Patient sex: M
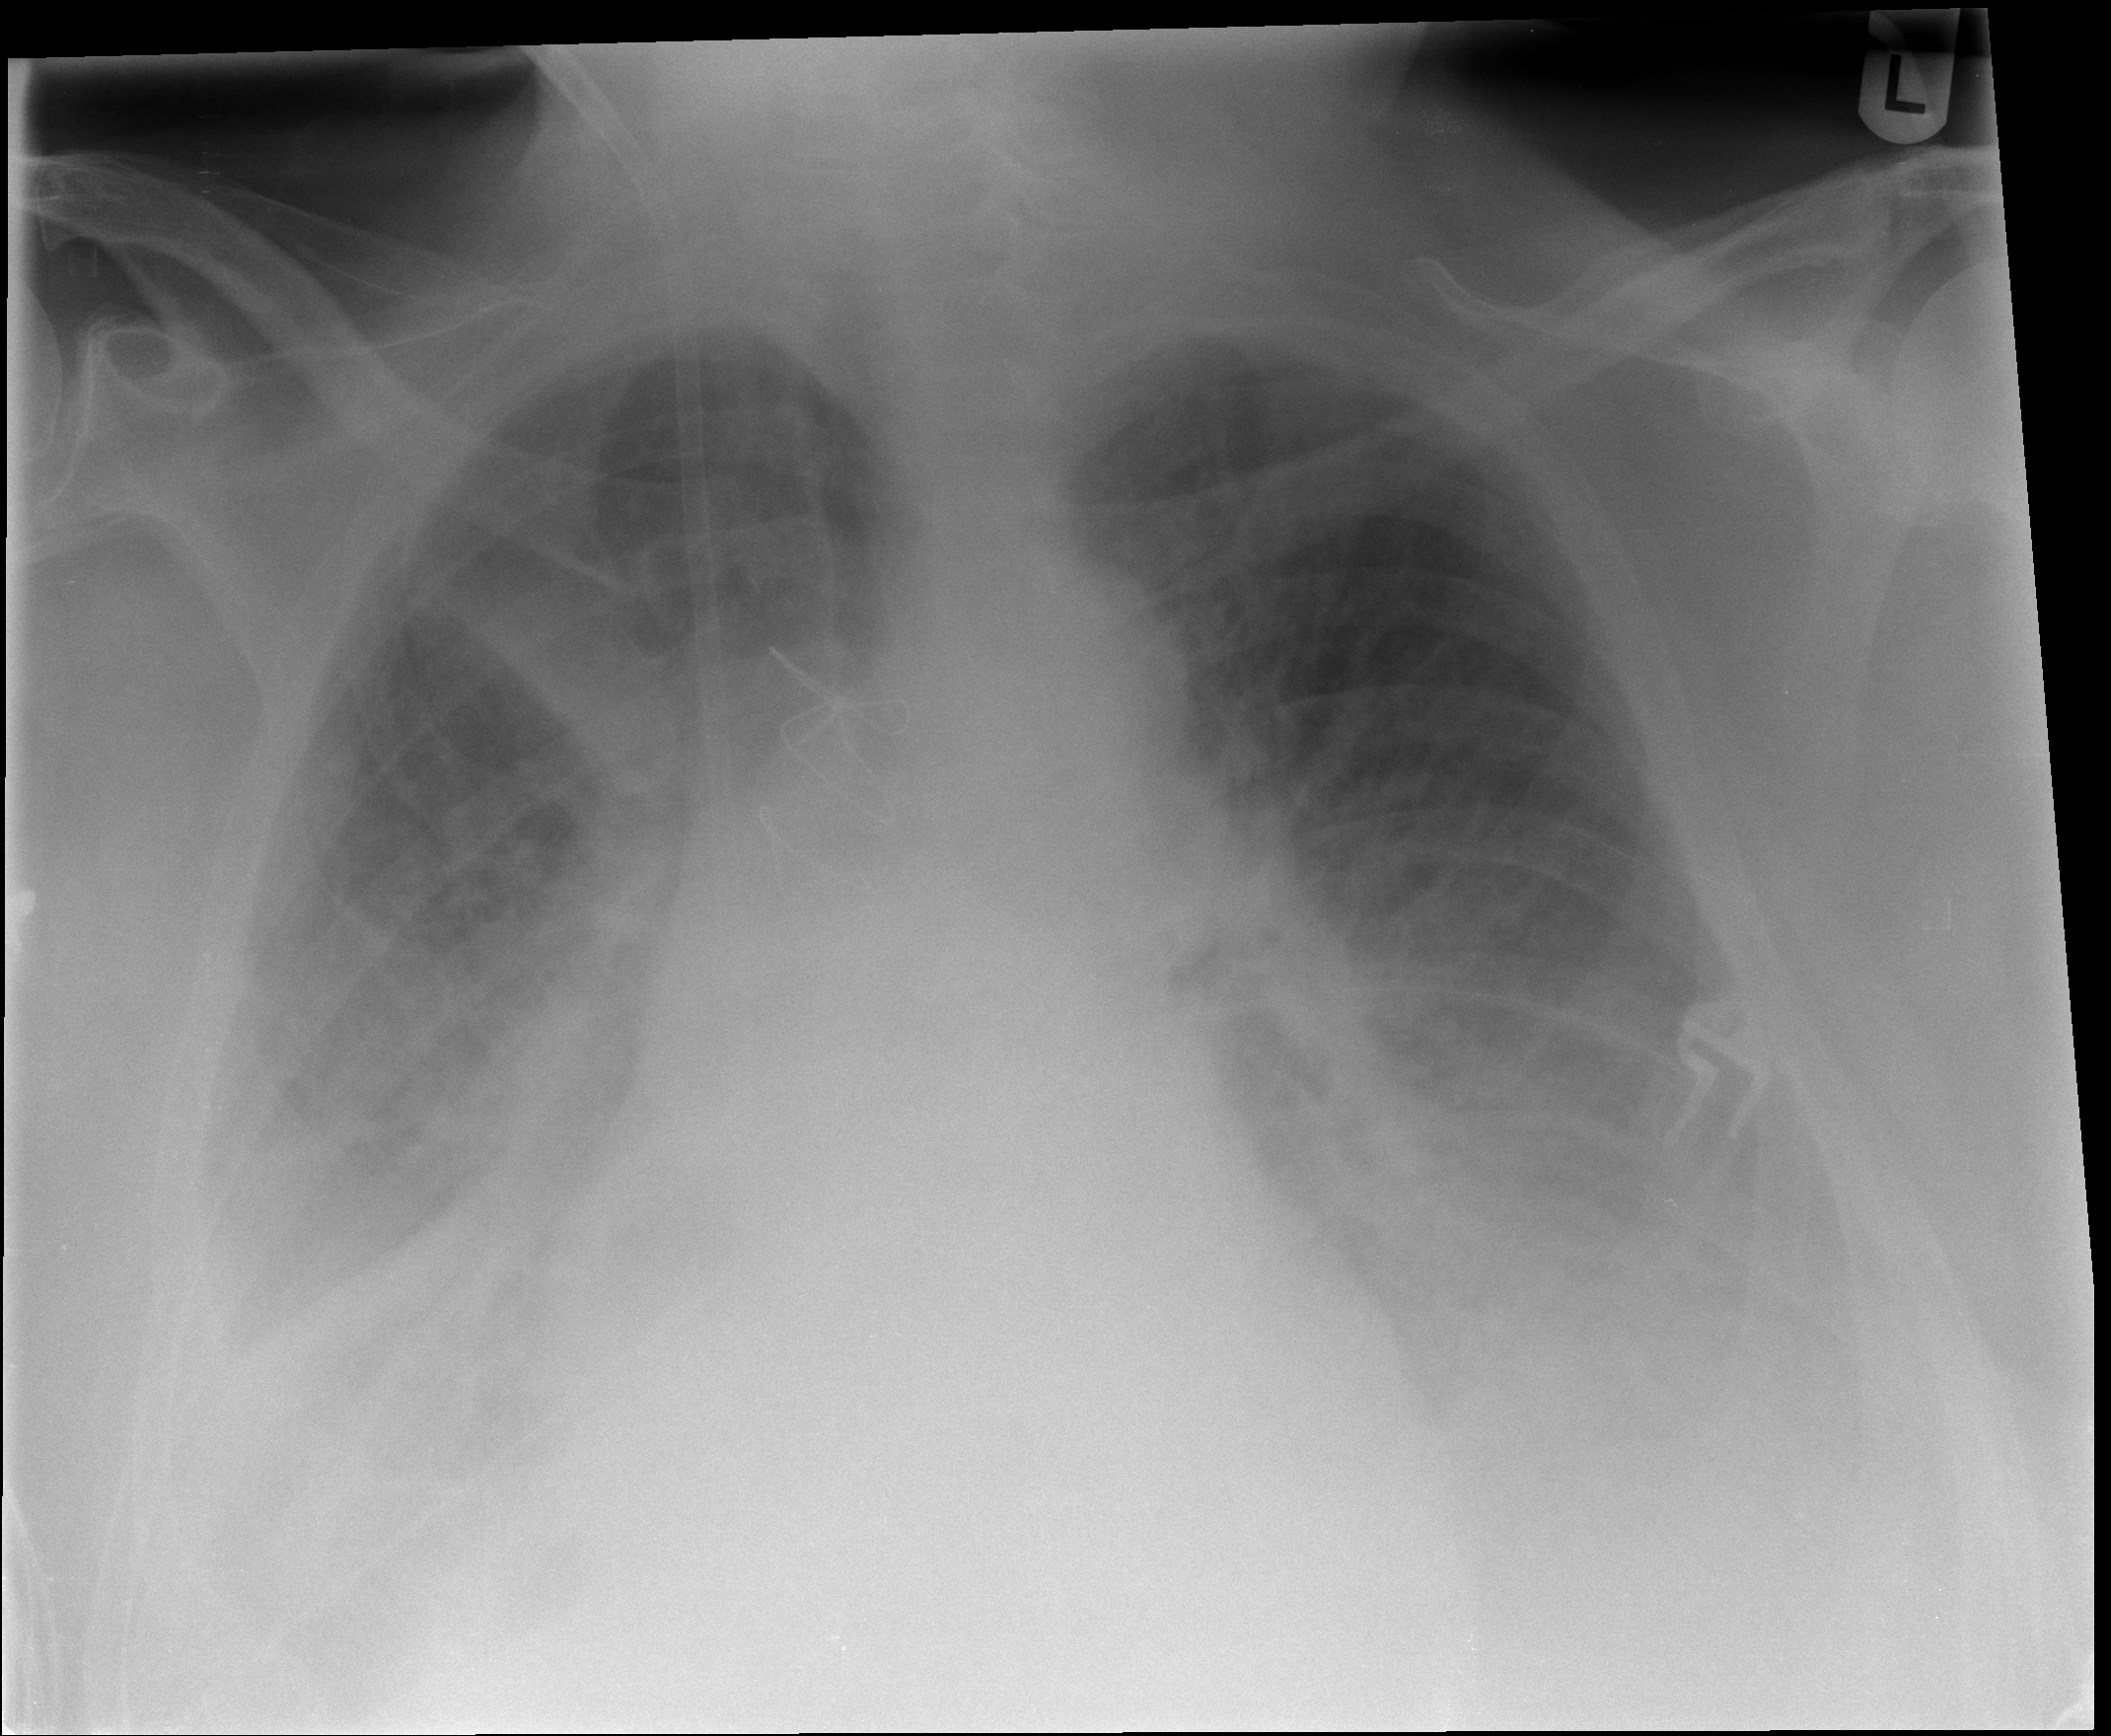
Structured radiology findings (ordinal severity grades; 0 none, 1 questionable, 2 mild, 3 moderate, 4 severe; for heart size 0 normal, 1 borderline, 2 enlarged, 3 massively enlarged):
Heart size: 2
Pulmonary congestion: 0
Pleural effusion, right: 2
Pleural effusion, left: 2
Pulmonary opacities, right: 0
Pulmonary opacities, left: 0
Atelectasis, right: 2
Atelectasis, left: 2